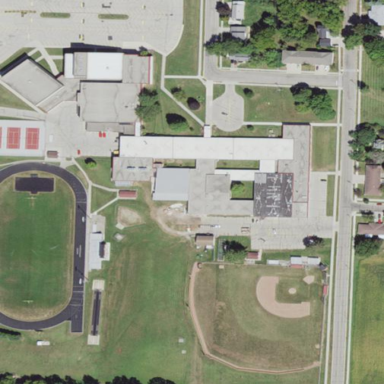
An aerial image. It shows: School.